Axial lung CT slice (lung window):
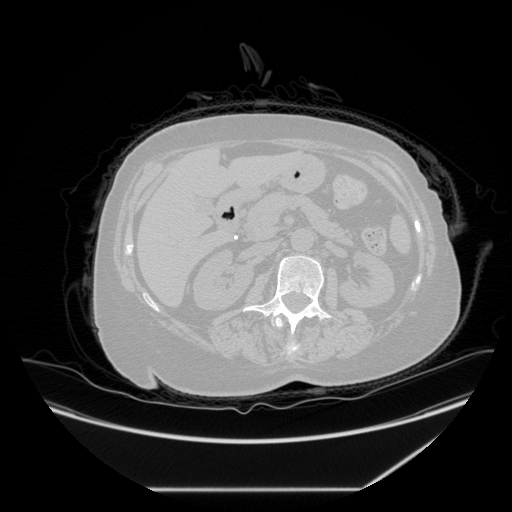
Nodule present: no